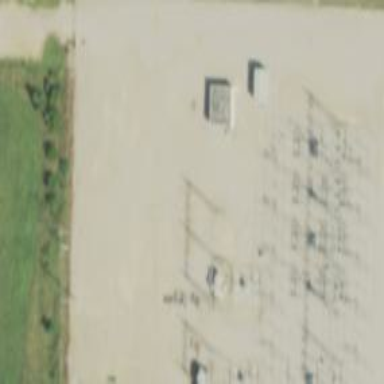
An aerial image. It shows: Power substation.